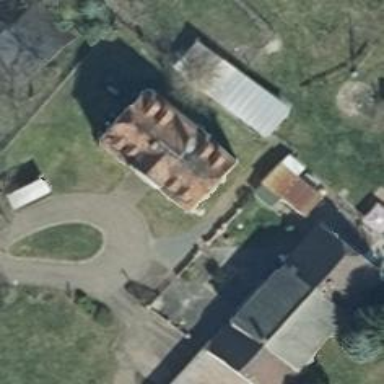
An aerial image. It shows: Historic manor building.